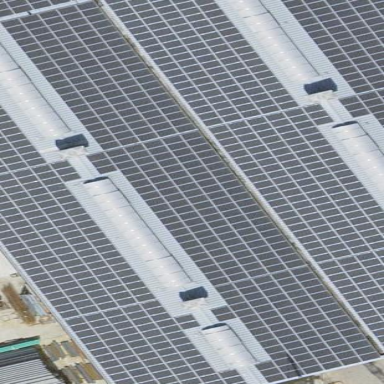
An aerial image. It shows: Solar power generator utilizing photovoltaic technology with solar photovoltaic panels.